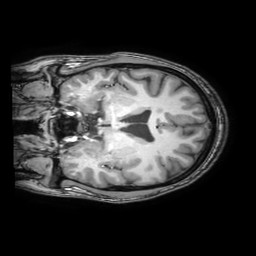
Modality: T1w
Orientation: coronal
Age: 31
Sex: male
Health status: healthy
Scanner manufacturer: philips
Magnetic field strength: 3 T
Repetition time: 0.0079 s
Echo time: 0.0035 s